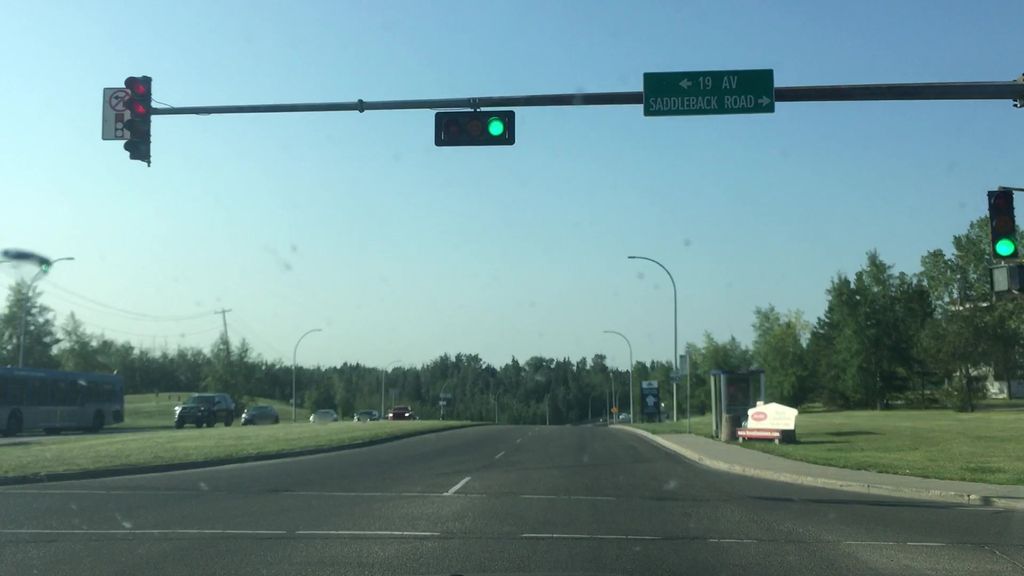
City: edmonton